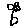
Label: flower